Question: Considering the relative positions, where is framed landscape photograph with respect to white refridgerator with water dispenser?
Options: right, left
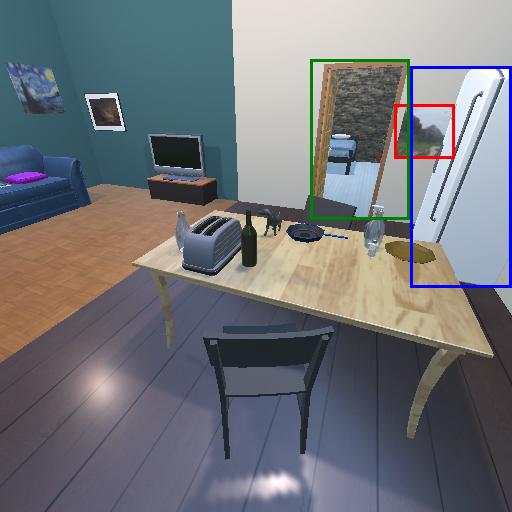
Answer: right